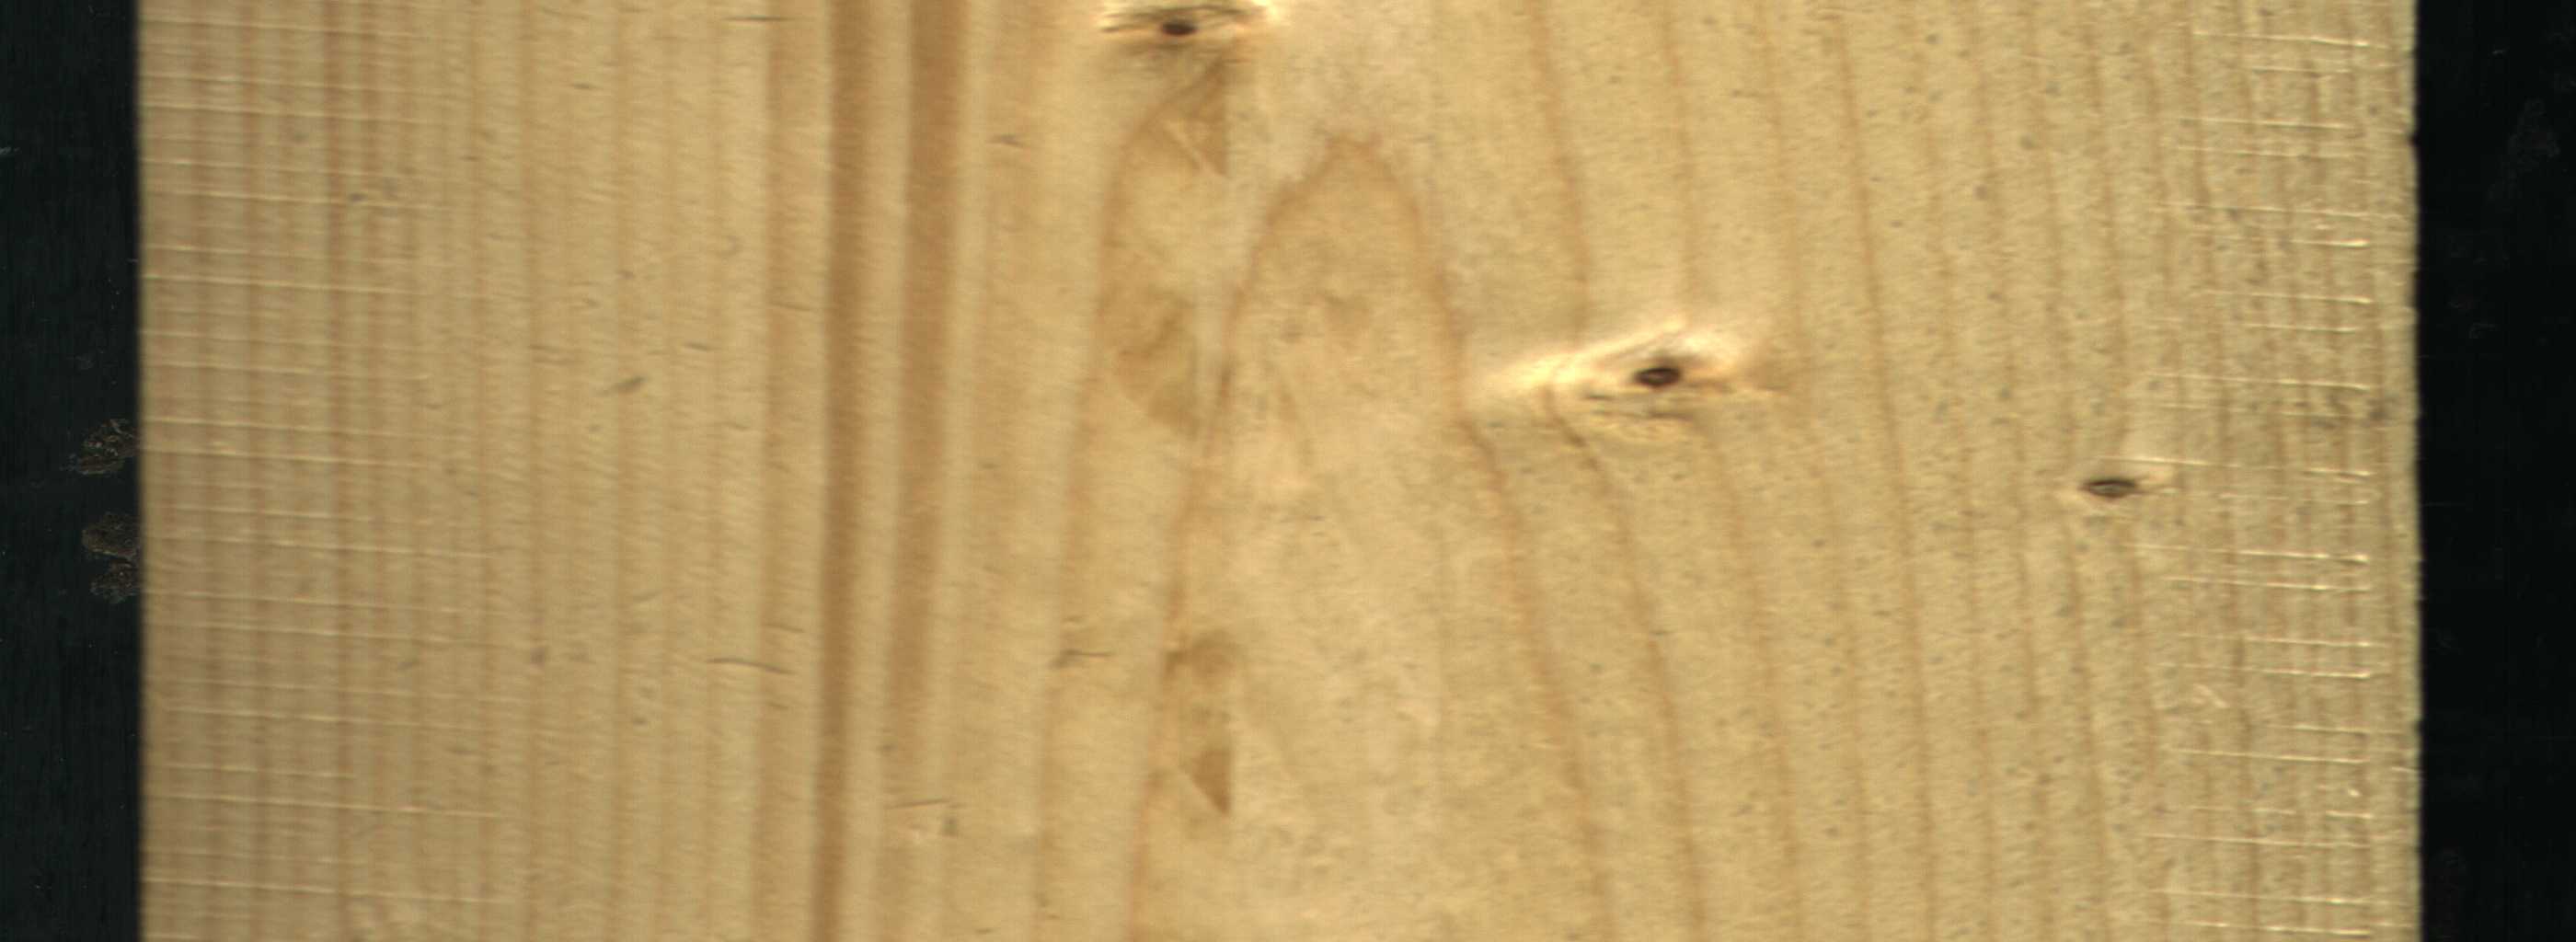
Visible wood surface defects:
Live_Knot
Live_Knot
Live_Knot